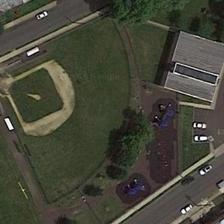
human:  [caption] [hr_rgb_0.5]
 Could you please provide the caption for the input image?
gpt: a baseball field is next to two roads and a building .

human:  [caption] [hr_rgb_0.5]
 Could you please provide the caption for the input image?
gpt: a green playground and two white cars beside .

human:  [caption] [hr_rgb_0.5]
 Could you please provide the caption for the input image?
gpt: the small baseball field is laocated in the block, with buildings and cars aside .

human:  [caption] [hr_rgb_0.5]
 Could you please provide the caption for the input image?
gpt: a baseball field is near several buildings and green trees .

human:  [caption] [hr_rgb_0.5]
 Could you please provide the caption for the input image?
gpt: a baseball field is next to a road and some green trees and buildings .